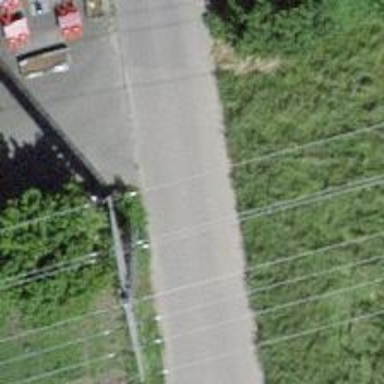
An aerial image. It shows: Concrete power pole.